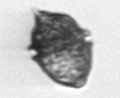
Label: Kryptoperidinium_triquetrum